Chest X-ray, PA view. Patient: 31 years old, sex M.
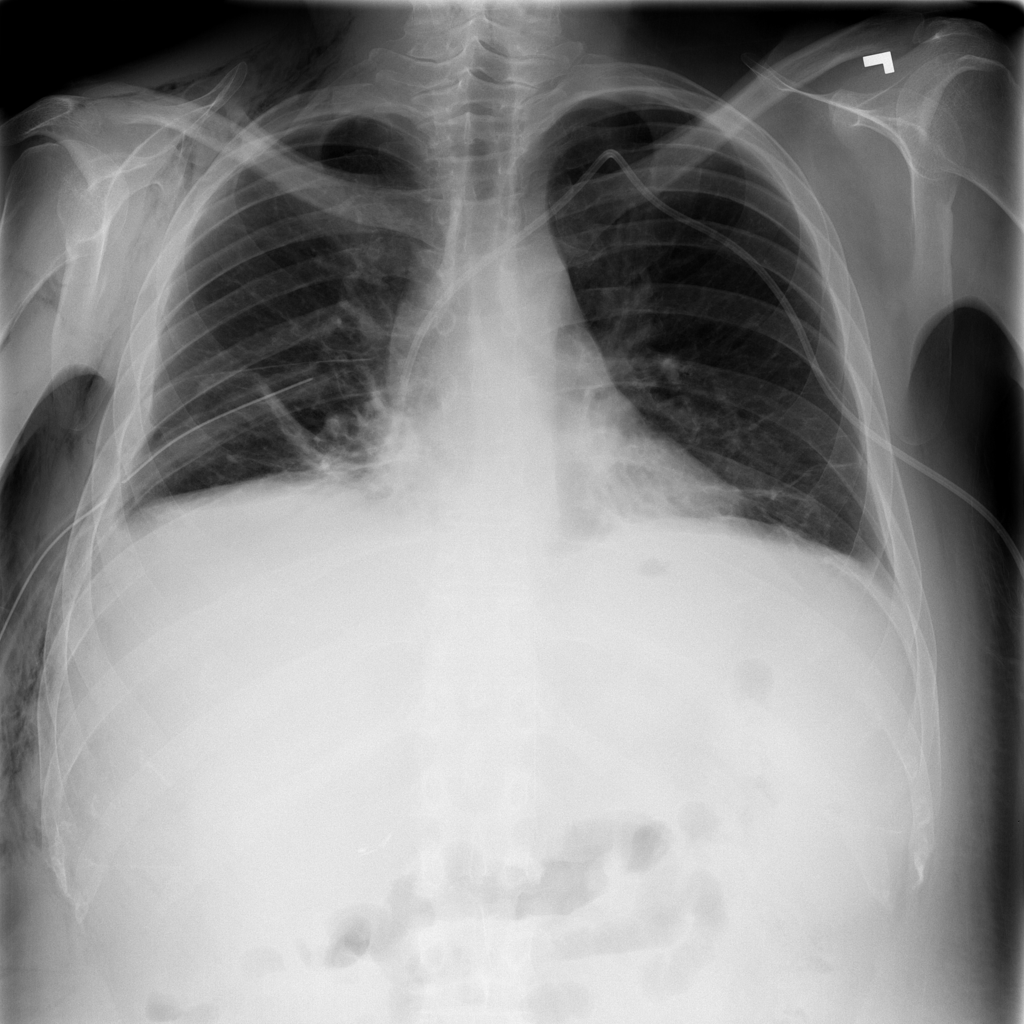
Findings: Effusion, Emphysema